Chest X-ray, PA view. Patient: 63 years old, sex F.
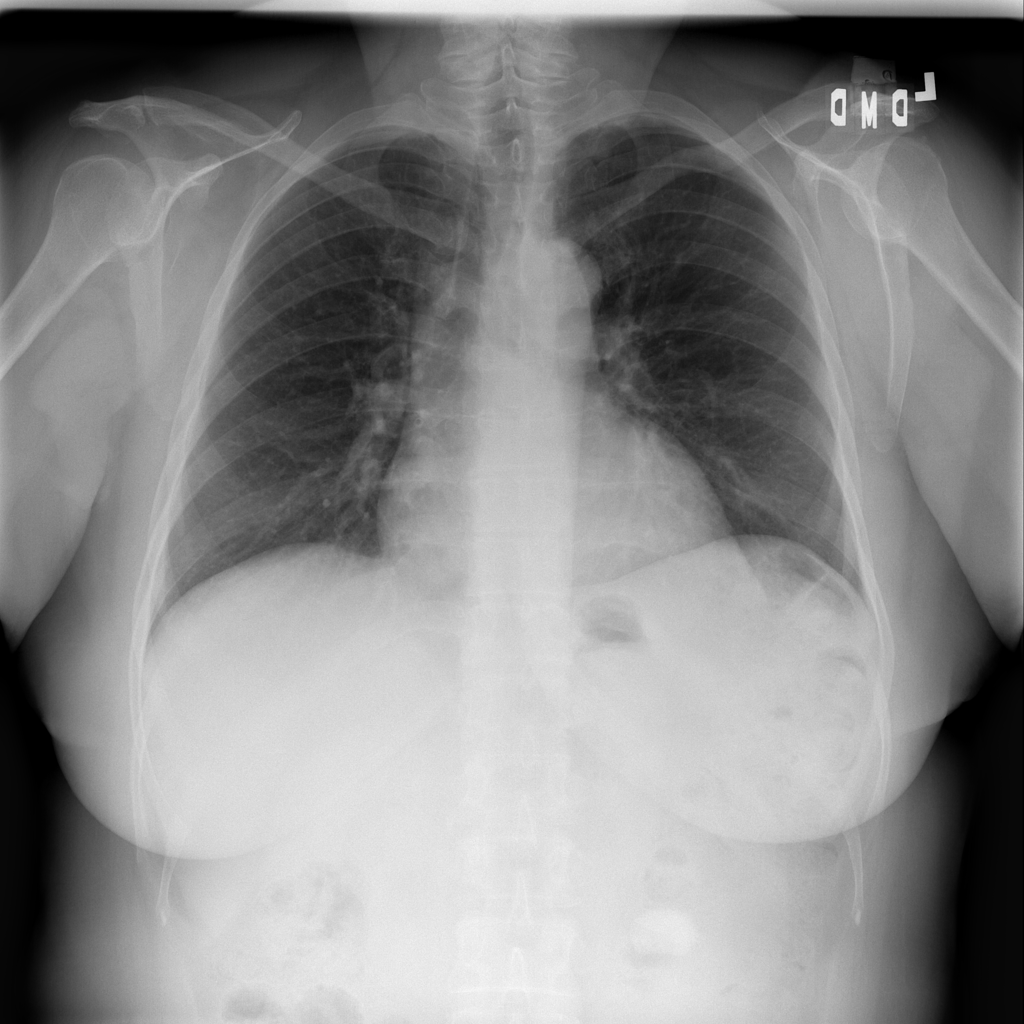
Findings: No Finding